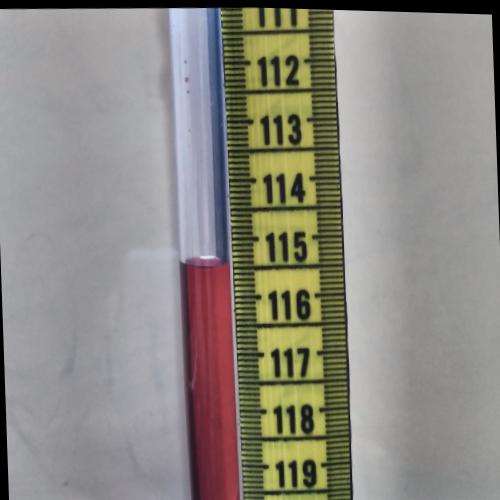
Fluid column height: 115.5 cm